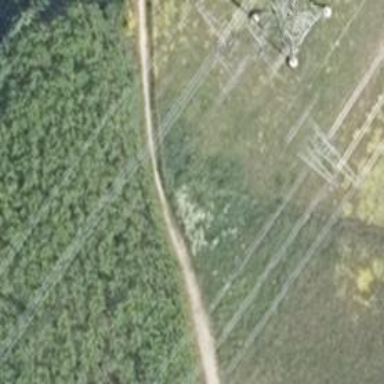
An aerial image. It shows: Historic power tower.